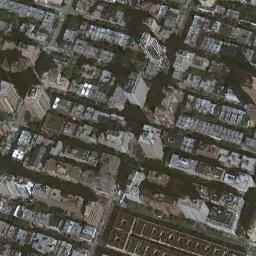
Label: commercial_area